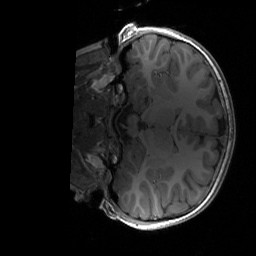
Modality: T1w
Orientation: coronal
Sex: female
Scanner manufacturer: siemens
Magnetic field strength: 3 T
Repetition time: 1.9 s
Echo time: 0.00243 s